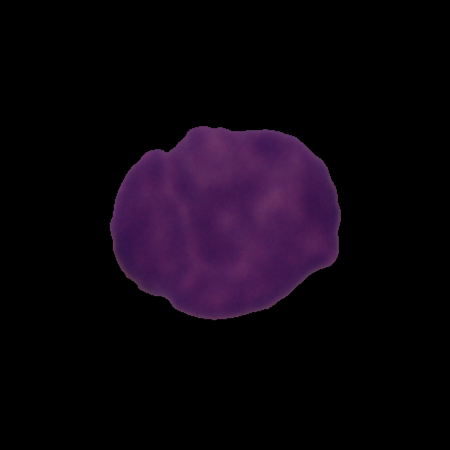
Label: cancer